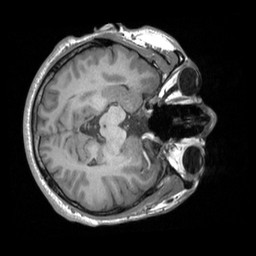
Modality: T1w
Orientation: axial
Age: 25
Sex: male